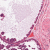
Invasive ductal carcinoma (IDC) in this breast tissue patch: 0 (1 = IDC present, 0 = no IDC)